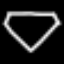
Label: diamond